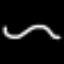
Label: squiggle